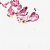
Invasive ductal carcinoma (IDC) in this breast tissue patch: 0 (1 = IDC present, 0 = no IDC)